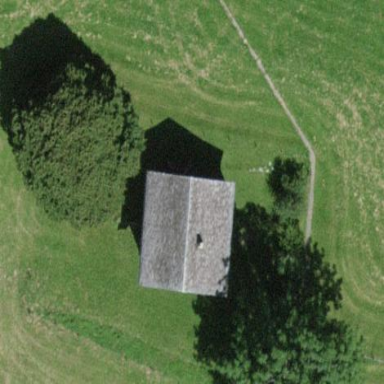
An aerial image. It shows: Detached building.